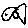
Label: fish